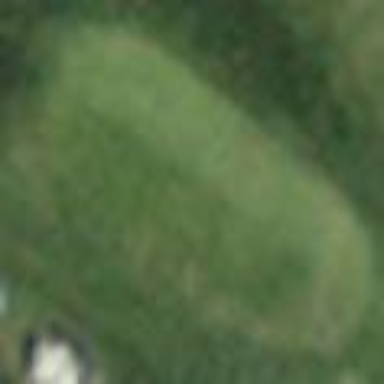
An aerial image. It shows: Golf tee on grassy land.